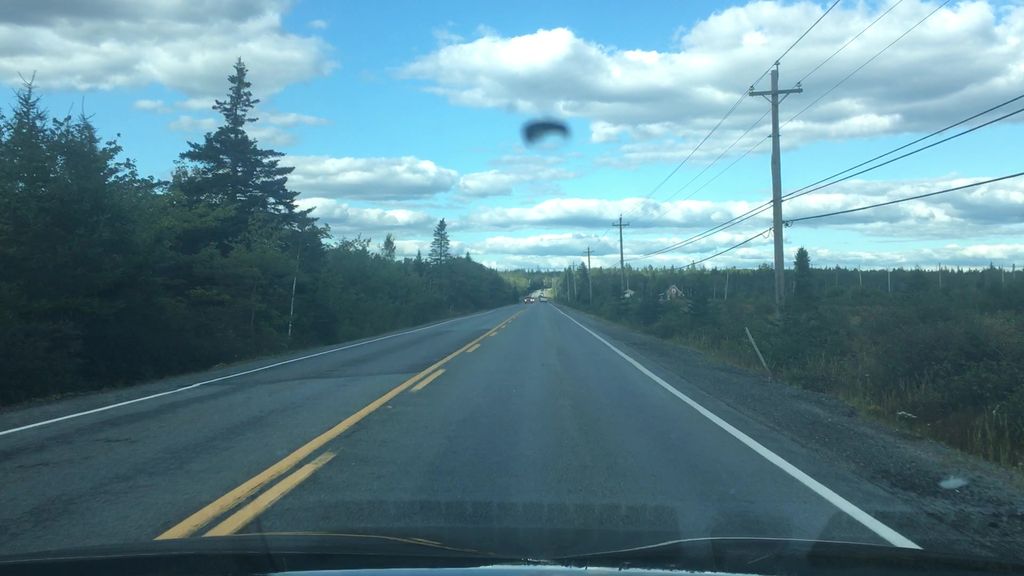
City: halifax